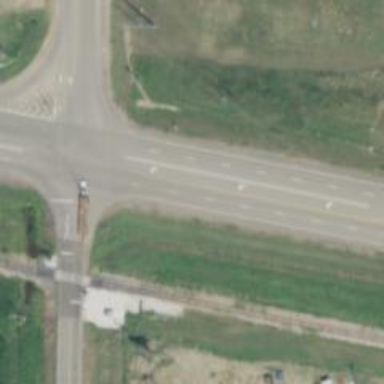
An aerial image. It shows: Trunk highway.